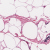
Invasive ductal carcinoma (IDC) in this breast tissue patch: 0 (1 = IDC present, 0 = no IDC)